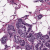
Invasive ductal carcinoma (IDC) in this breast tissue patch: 0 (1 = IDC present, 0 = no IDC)